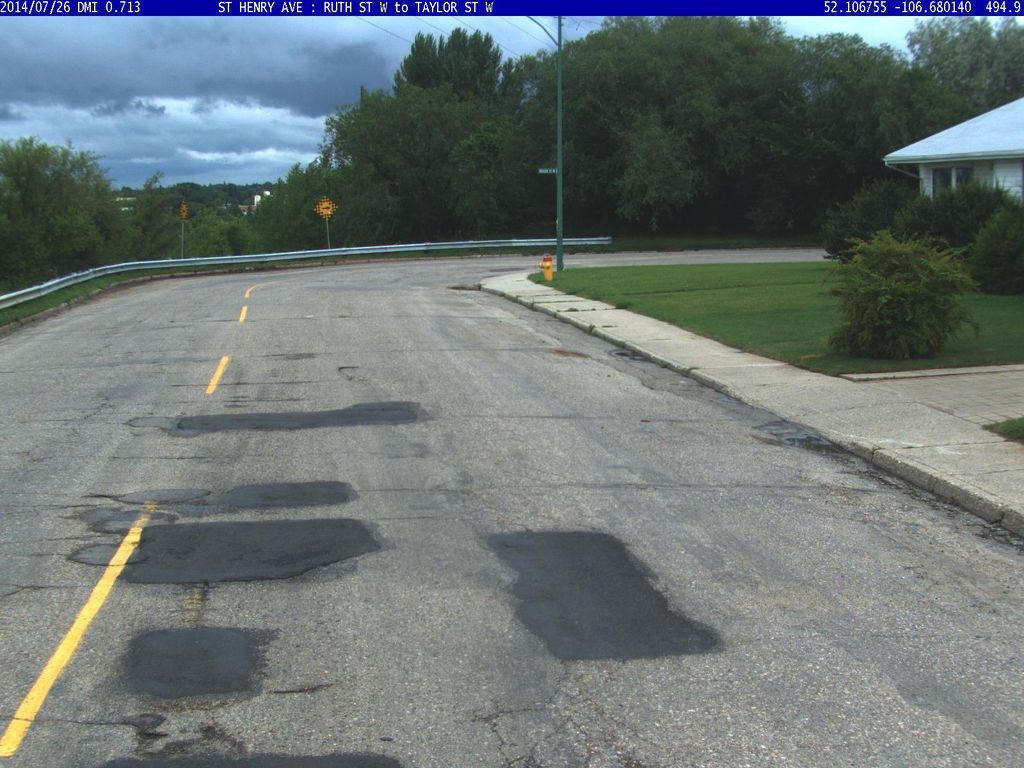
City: saskatoon